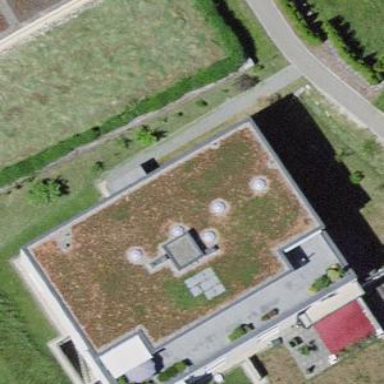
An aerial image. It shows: Flat-roofed apartment building.